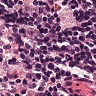
Metastatic tissue present: no